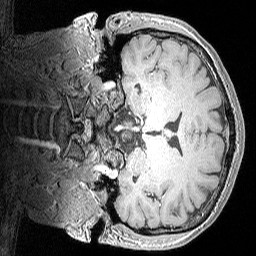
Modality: MP2RAGE
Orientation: coronal
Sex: male
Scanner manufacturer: siemens
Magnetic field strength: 3 T
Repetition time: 5 s
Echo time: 0.00292 s